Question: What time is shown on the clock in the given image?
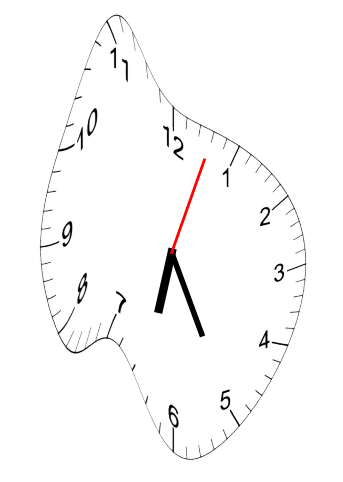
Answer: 06:25:03